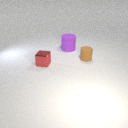
large purple rubber cylinder behind small brown rubber cylinder